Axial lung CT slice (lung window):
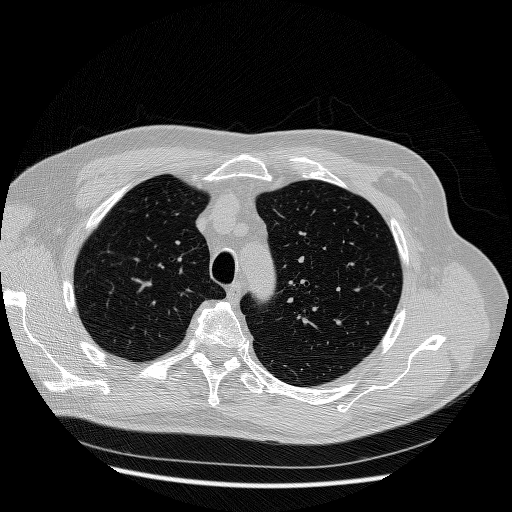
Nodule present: no